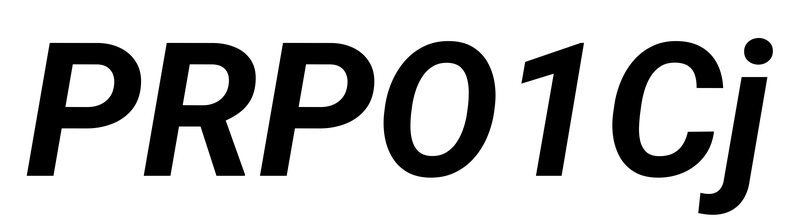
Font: Roboto-Italic_Bold_Italic